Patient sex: M
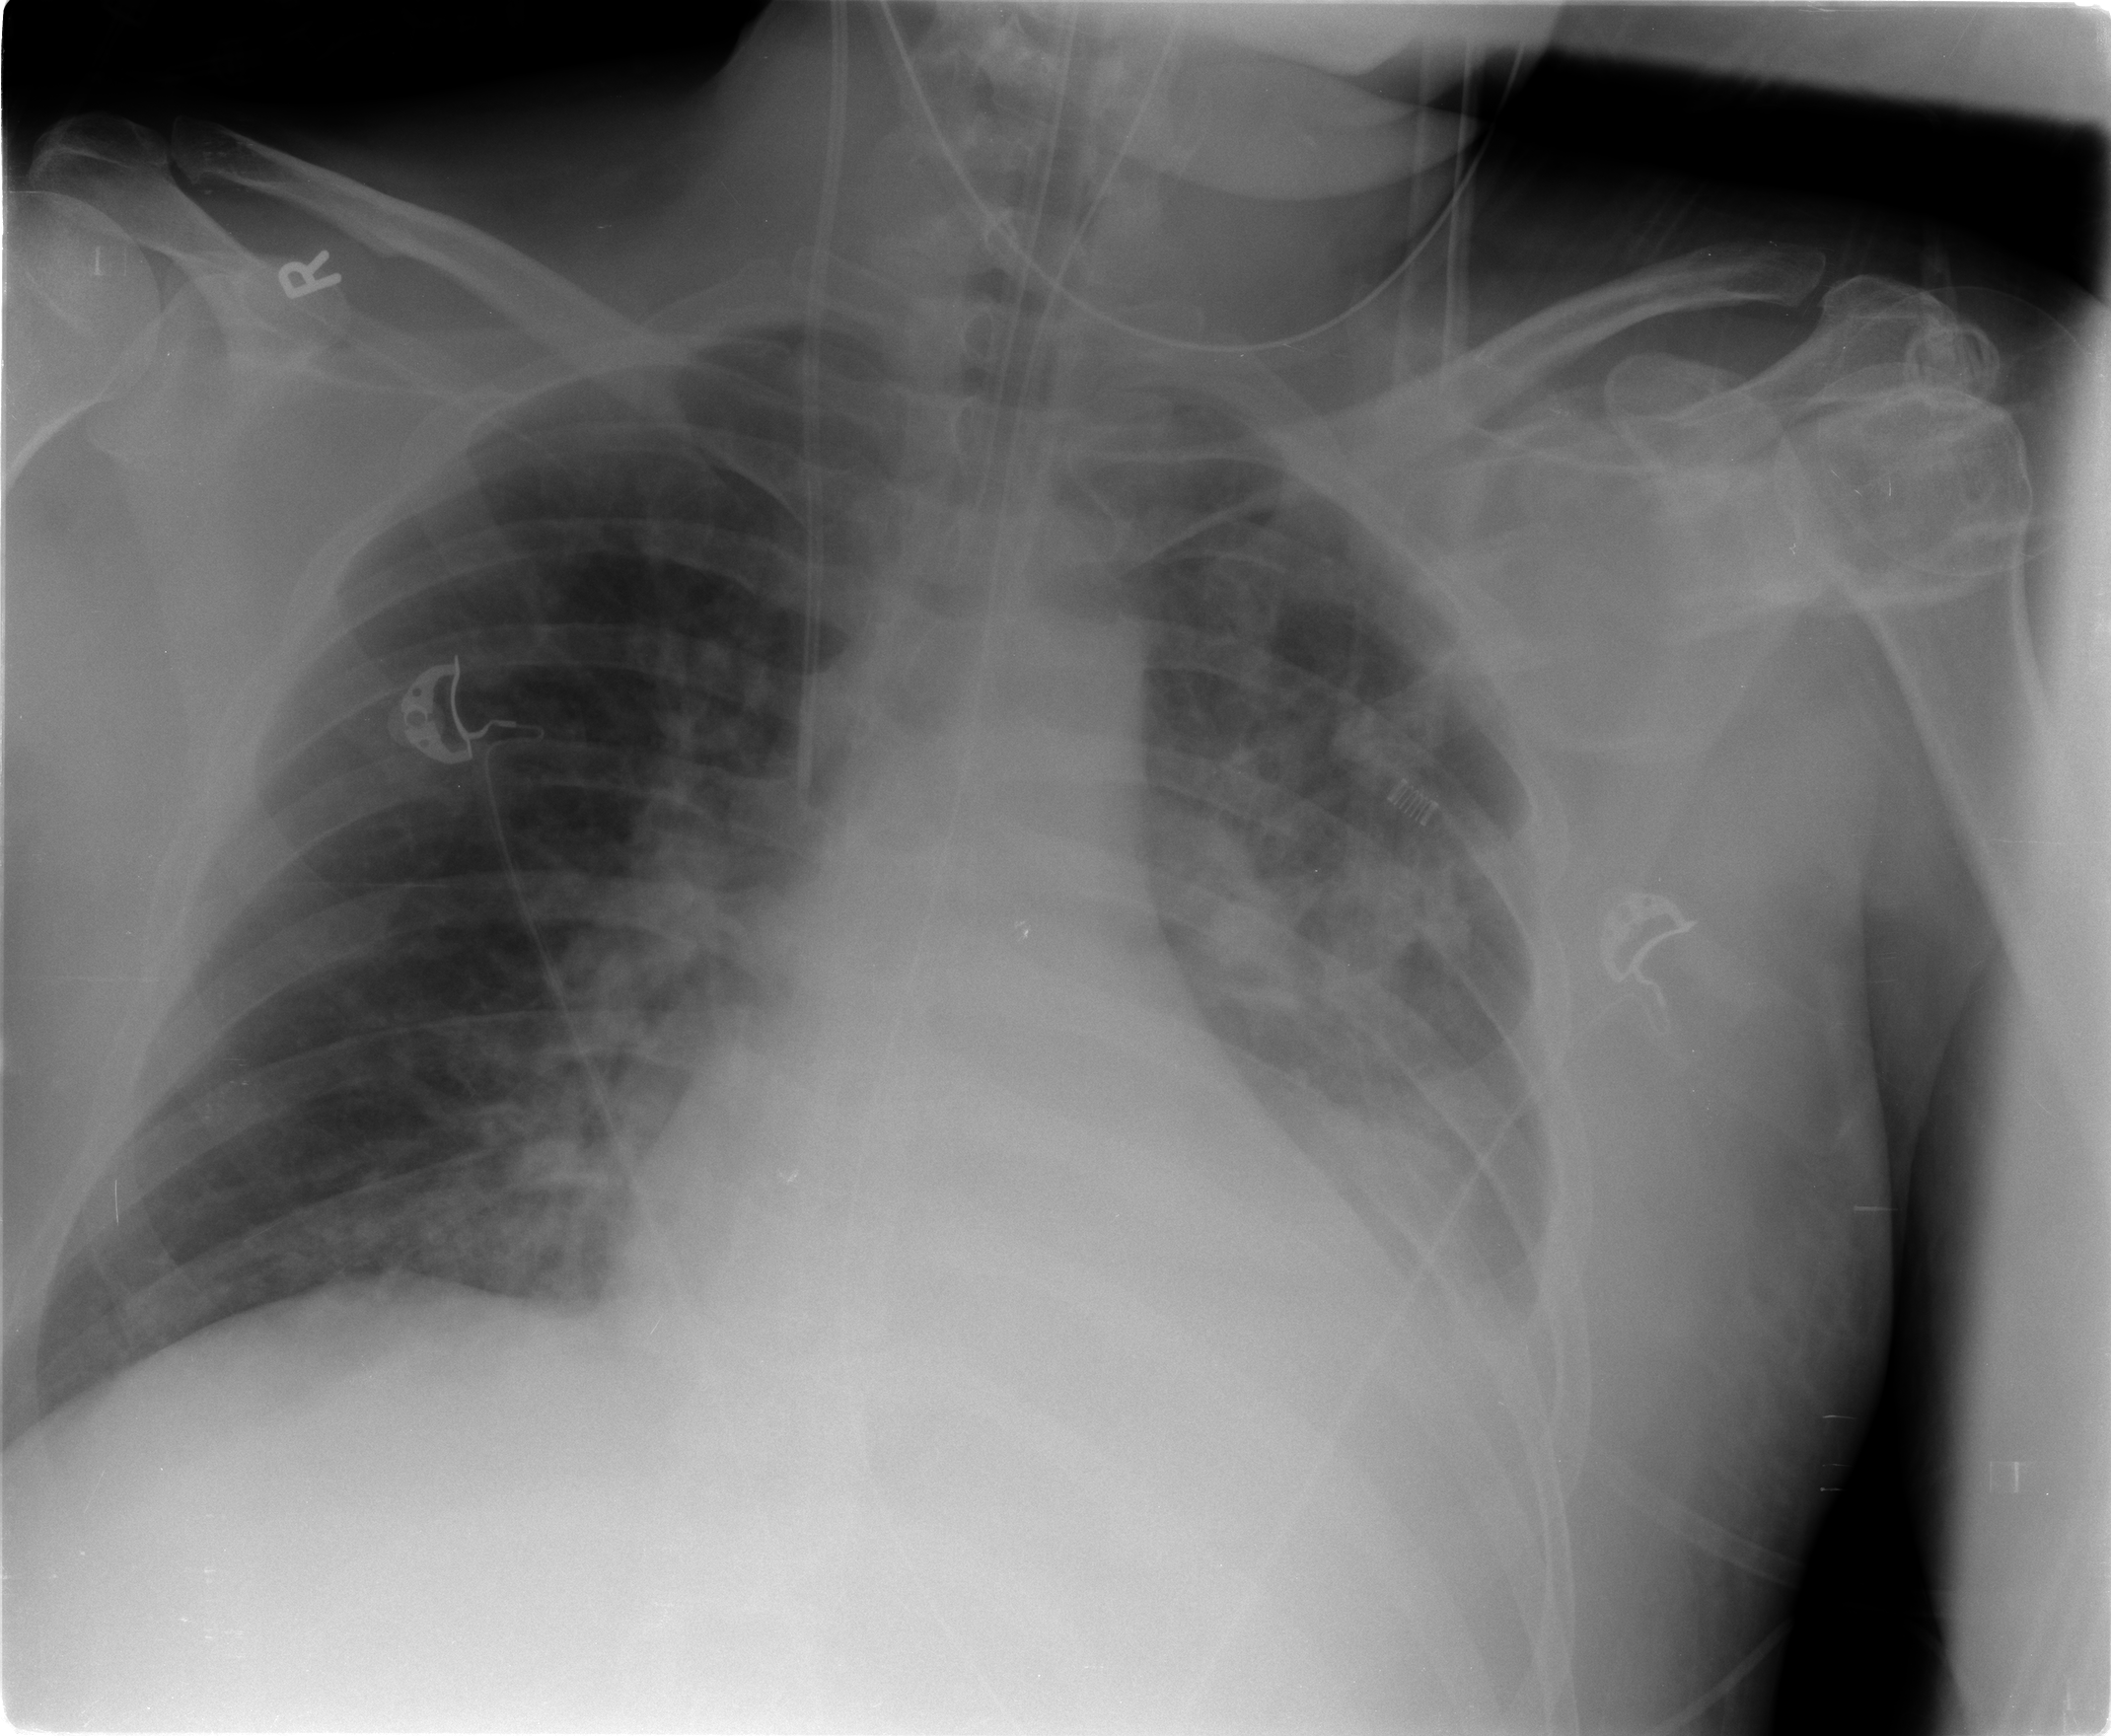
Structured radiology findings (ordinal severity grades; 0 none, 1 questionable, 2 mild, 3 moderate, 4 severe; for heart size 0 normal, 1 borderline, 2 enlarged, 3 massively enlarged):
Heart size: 2
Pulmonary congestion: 3
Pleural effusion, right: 0
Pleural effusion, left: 2
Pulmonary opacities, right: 2
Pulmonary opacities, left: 3
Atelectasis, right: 2
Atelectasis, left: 2